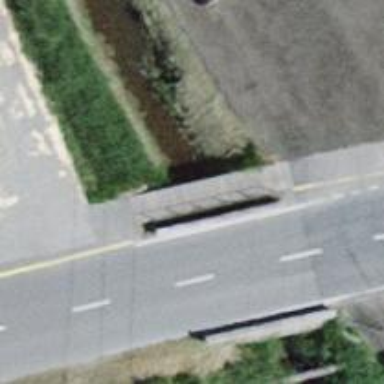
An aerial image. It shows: Drain passing through culvert tunnel.